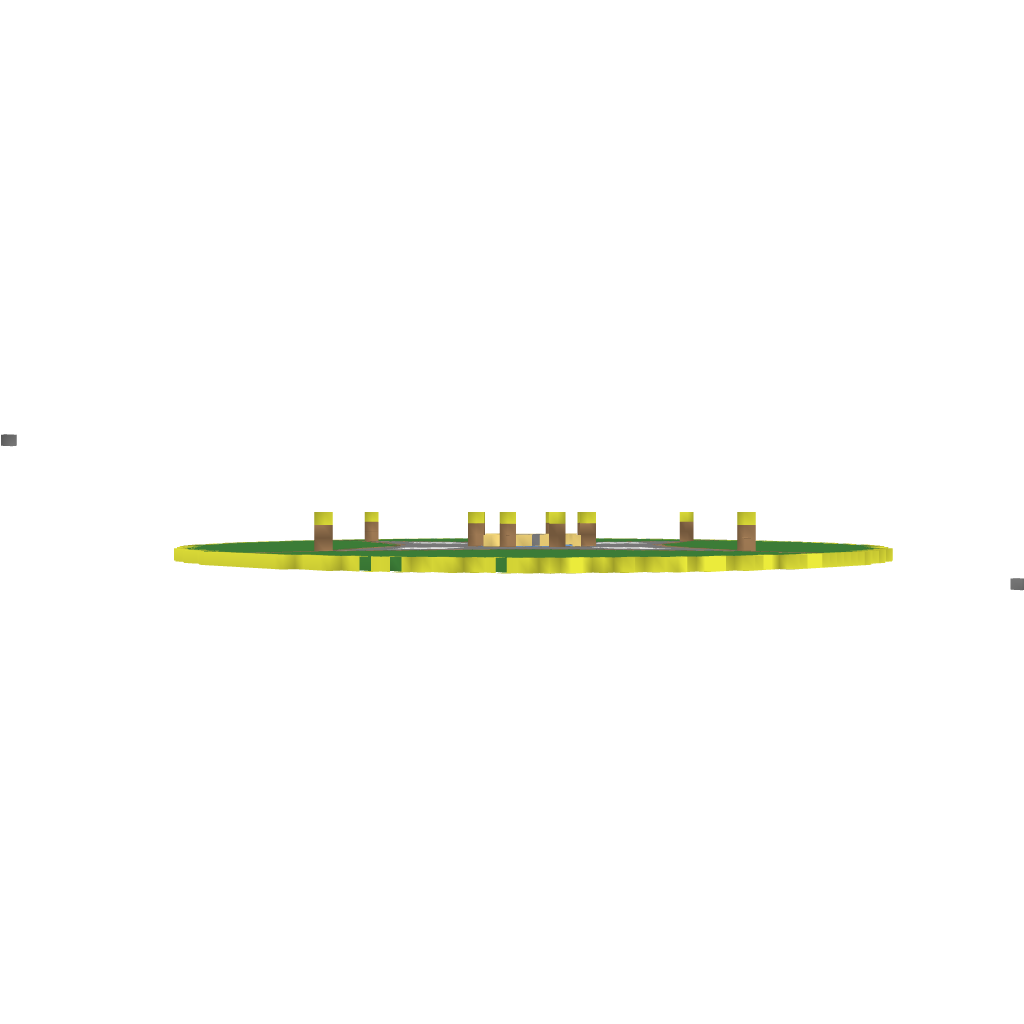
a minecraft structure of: EasySpawn2 bad low quality